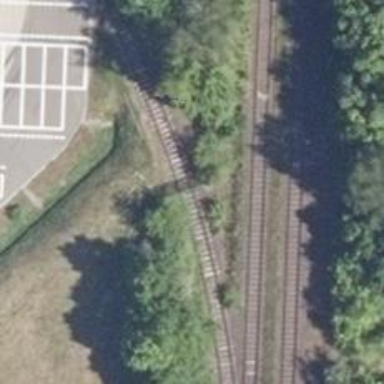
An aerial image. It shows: Railway spur service.